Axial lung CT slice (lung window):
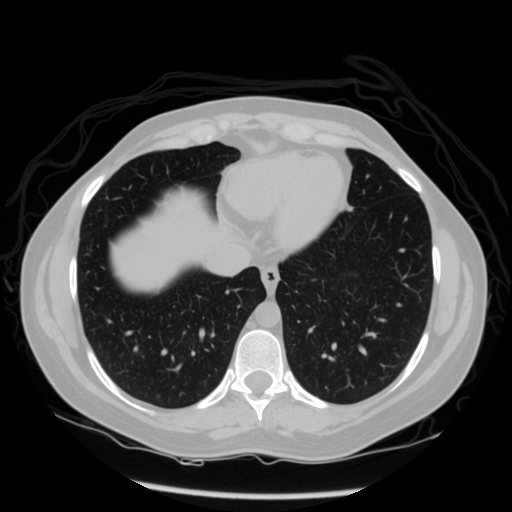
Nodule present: no